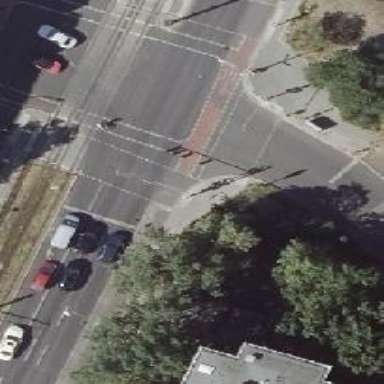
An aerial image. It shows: Crossing with traffic signals.